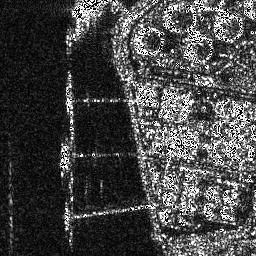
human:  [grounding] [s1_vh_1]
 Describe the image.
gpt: In the satellite image, there is  <ref>1 small ship </ref> <box>[[23, 54, 26, 69, 0]]</box> located at left.